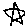
Label: star